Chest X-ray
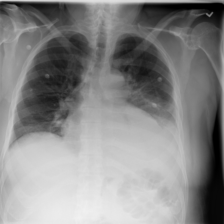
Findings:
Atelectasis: negative
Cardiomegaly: negative
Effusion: negative
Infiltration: negative
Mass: negative
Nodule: negative
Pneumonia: negative
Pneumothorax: negative
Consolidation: positive
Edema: negative
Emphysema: negative
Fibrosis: negative
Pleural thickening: negative
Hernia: negative